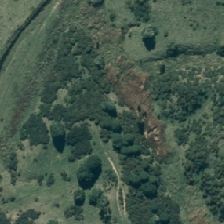
Land cover: grose_broom